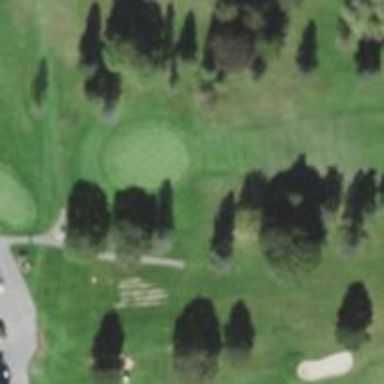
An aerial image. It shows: View of golf hole.